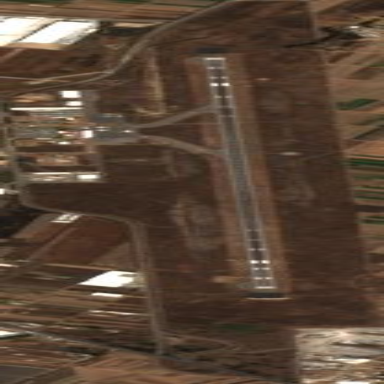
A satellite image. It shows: Public aerodrome or airport.